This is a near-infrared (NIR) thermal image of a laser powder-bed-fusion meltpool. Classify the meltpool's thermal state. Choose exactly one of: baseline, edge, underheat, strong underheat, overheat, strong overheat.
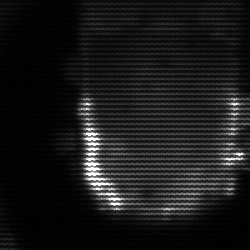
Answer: baseline